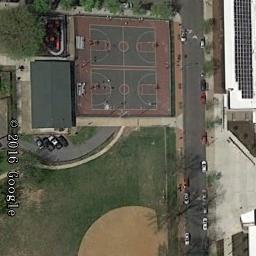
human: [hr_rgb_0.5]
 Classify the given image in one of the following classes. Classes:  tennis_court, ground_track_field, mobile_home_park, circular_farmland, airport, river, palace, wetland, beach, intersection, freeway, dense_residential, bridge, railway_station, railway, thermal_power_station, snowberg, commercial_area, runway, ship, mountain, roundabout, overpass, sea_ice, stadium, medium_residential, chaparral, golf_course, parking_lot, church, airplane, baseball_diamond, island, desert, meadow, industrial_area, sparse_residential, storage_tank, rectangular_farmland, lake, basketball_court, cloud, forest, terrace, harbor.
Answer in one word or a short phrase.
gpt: basketball_court